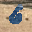
Label: 6